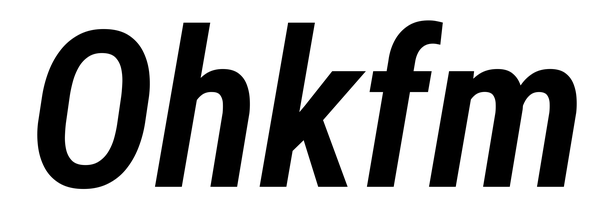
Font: Roboto-Italic_Condensed_SemiBold_Italic